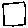
Label: square